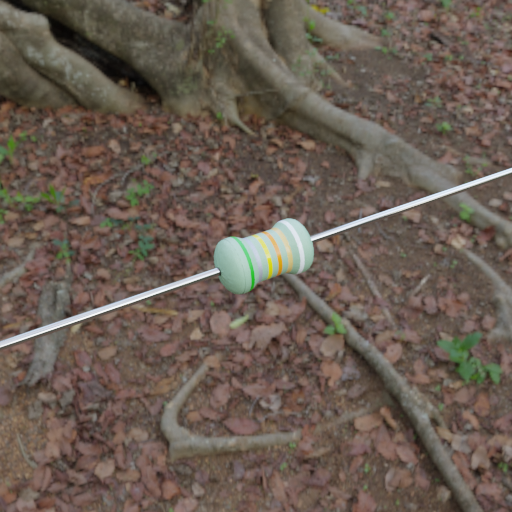
Resistor colour bands (in order): green, silver, yellow, orange, gold, white